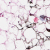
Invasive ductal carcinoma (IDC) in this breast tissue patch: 0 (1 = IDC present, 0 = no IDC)